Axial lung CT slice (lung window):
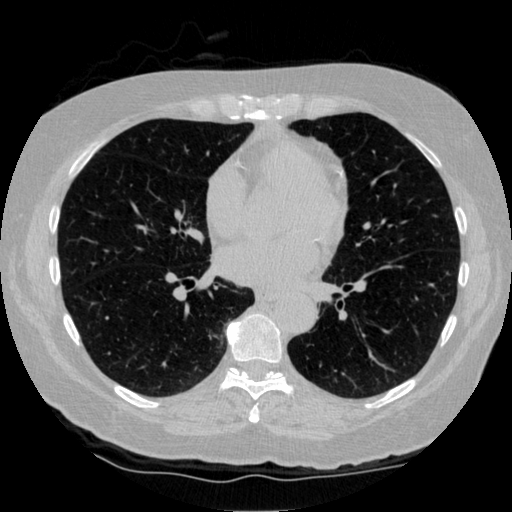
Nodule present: no